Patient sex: M
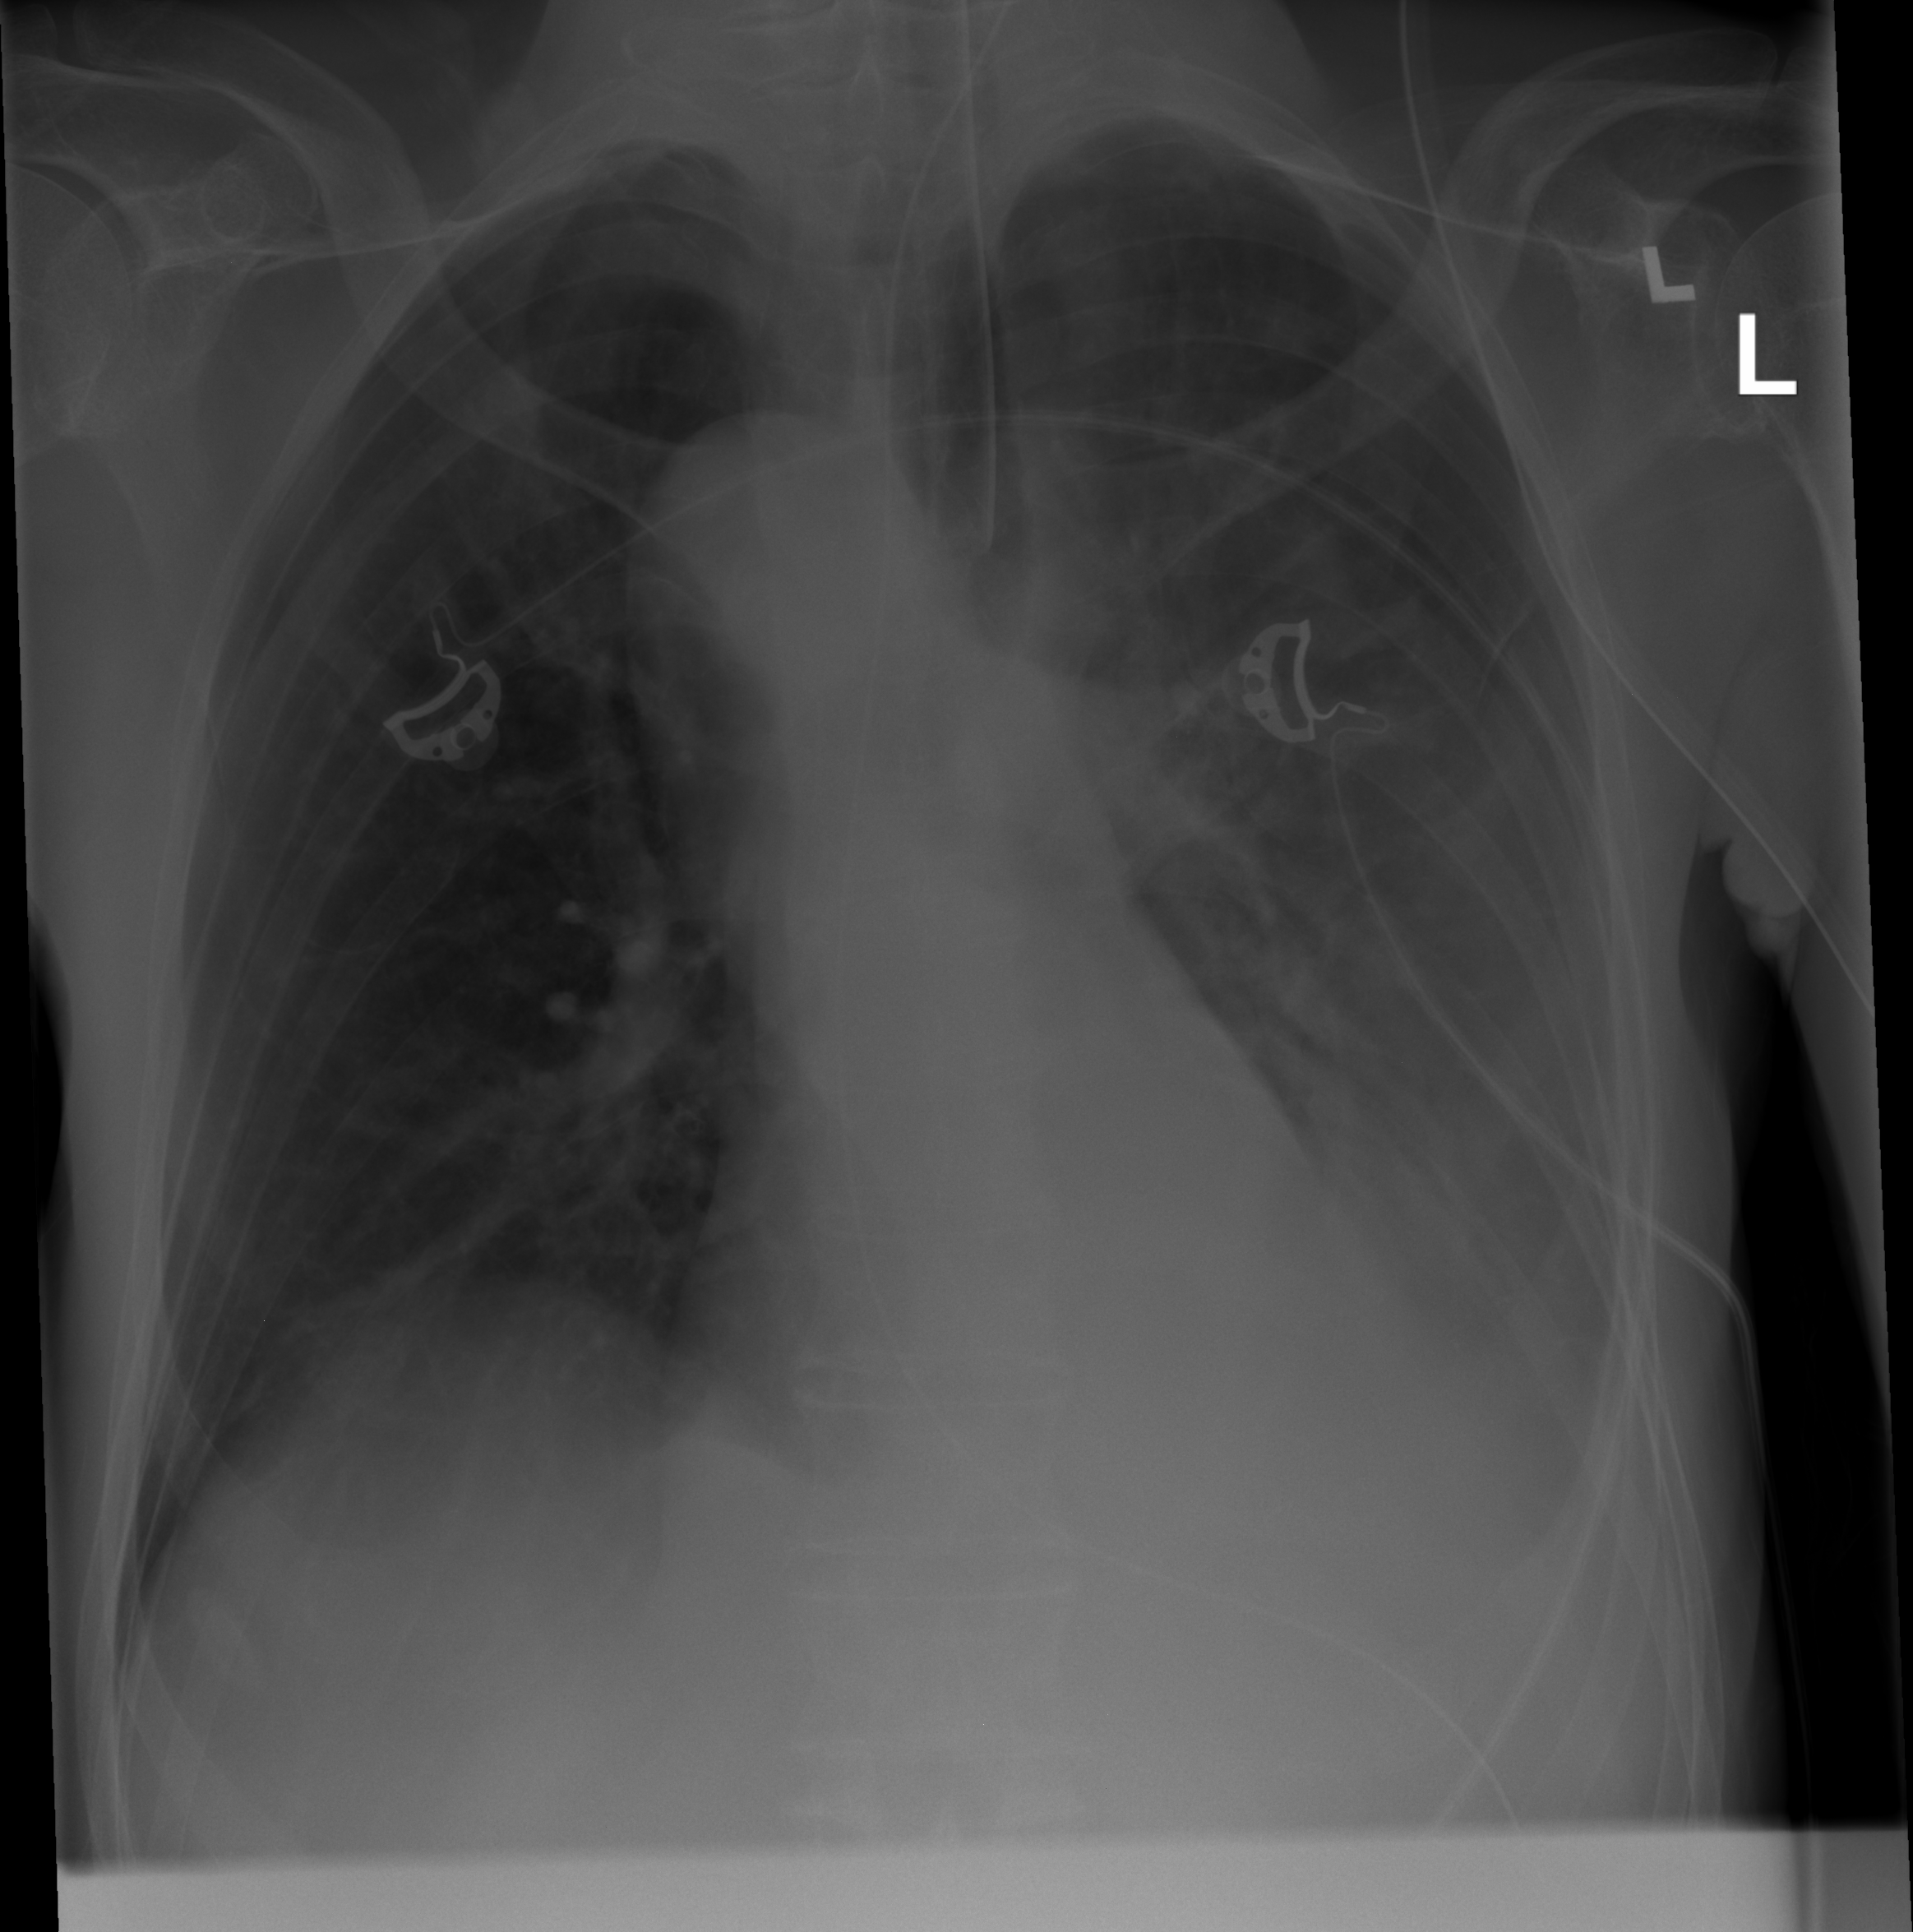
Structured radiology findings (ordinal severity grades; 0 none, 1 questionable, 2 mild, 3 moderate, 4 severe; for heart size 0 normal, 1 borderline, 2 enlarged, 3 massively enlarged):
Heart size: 1
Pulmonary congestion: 0
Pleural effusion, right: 0
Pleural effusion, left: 2
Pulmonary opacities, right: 0
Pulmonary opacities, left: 0
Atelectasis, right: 0
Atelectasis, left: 2